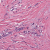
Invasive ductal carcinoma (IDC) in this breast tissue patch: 1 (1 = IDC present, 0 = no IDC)